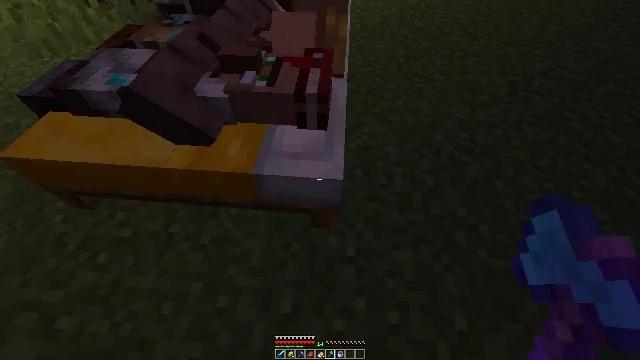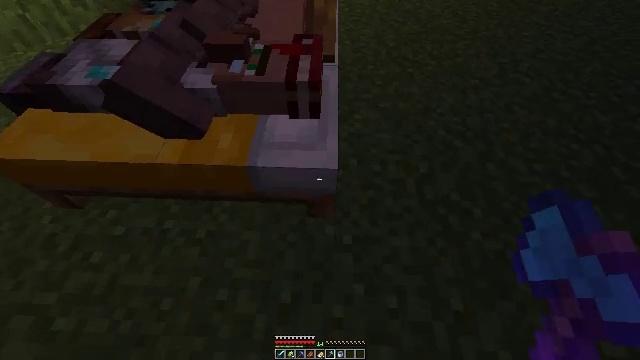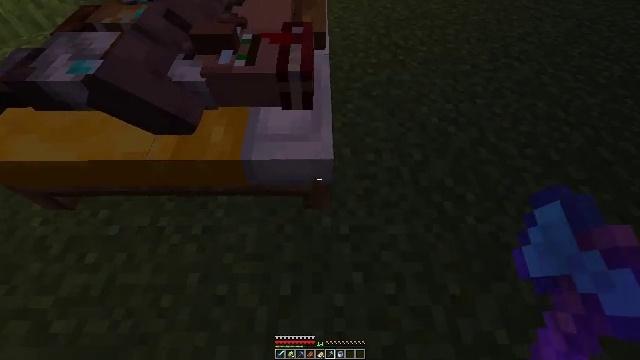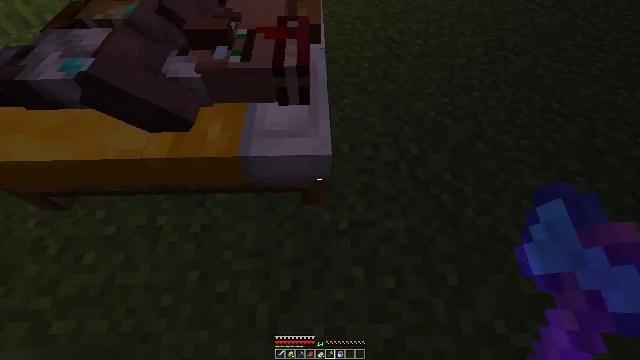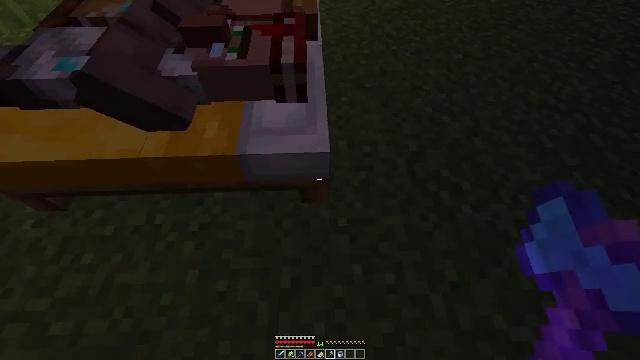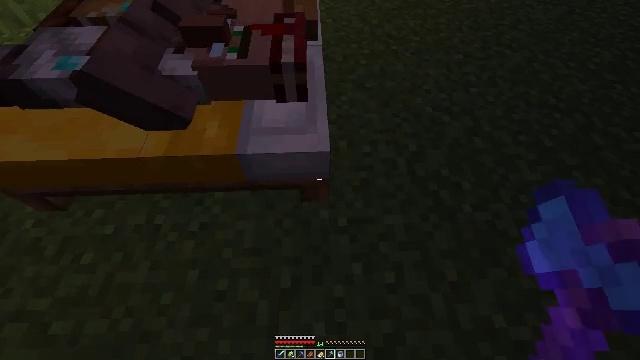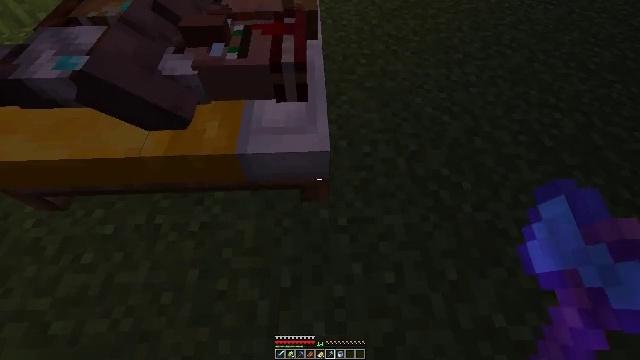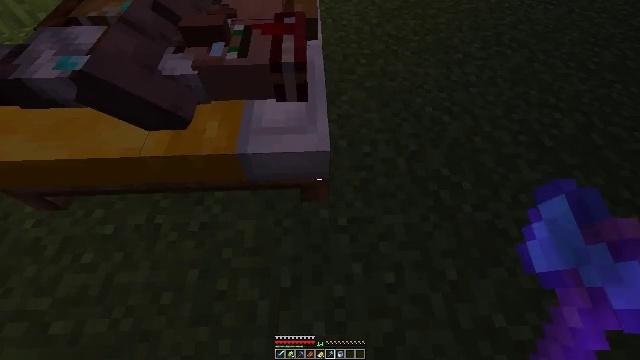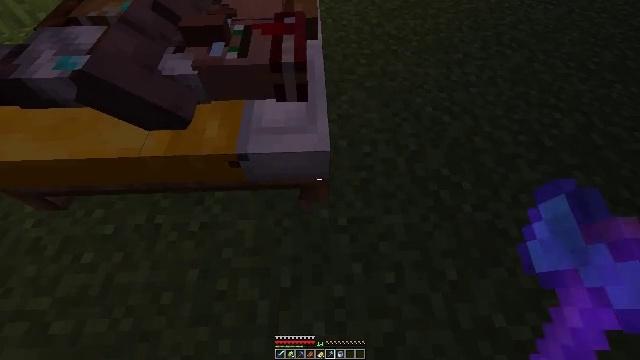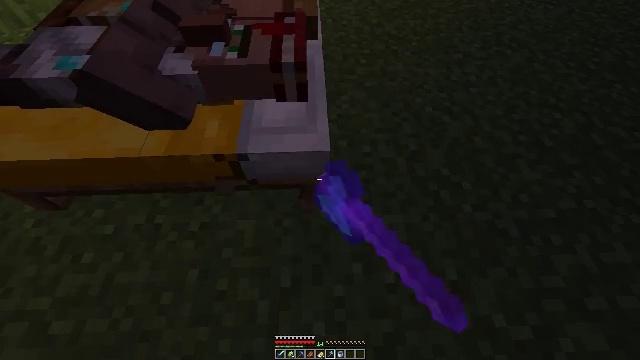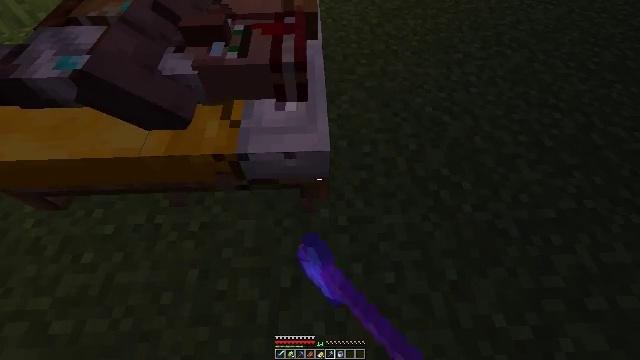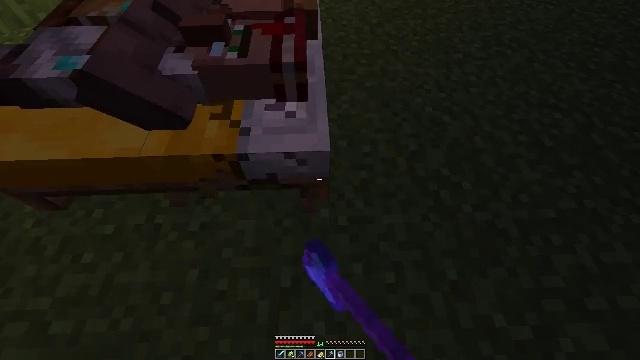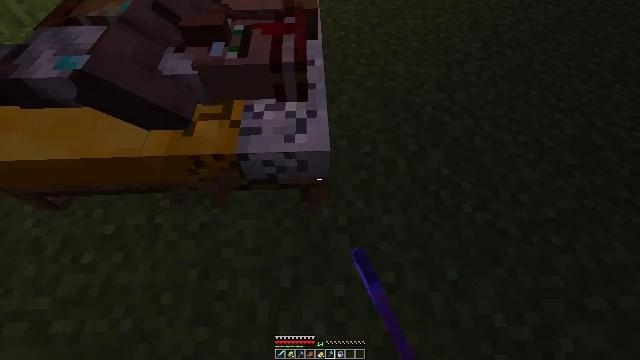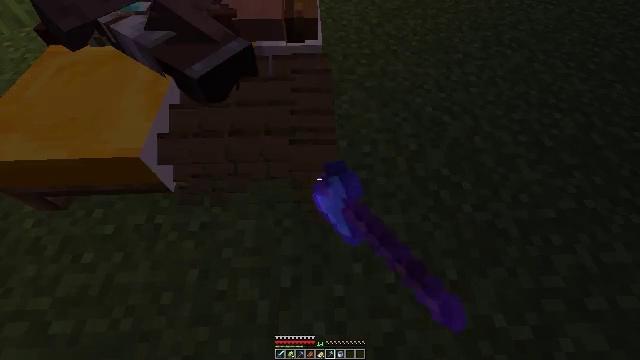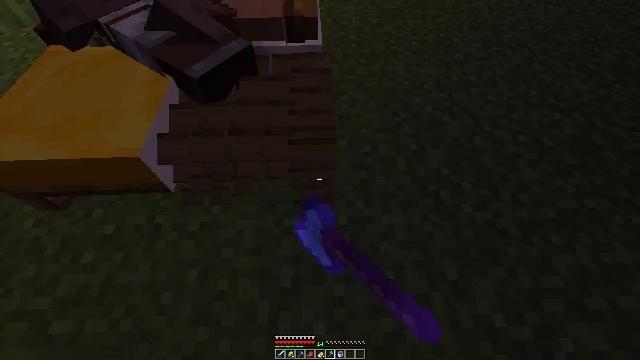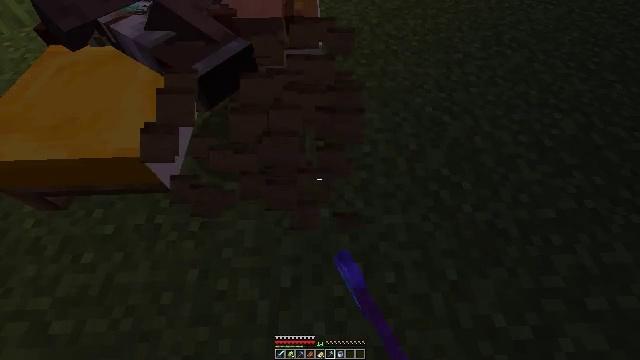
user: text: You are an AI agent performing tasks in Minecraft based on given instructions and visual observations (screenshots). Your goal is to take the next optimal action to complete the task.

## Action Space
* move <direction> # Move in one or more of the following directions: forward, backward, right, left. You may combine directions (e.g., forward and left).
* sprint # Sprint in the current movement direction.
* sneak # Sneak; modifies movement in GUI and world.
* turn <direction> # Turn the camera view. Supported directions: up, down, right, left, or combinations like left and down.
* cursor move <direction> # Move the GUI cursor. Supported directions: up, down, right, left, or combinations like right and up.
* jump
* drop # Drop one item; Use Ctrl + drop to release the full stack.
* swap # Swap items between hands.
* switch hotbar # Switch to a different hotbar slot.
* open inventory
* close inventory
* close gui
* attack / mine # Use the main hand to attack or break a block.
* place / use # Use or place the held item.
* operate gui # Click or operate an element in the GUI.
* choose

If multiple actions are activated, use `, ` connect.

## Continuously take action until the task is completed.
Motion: motion action
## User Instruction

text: Mine the yellow bed to pick it up.
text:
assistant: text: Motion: turn right and down
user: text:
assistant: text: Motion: turn right and down
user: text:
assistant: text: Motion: turn right
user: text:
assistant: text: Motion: no_op
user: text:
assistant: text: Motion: no_op
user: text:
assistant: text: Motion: no_op
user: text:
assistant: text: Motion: no_op
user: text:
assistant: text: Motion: attack / mine
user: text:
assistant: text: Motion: attack / mine
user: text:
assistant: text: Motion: attack / mine
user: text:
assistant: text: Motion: attack / mine
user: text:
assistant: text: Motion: attack / mine
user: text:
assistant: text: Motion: attack / mine
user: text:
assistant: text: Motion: attack / mine
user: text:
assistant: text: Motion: attack / mine
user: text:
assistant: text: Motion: attack / mine
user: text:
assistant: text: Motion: no_op
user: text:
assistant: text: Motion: no_op
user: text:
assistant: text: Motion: no_op
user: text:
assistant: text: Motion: turn up
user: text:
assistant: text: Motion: turn up
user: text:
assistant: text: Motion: no_op
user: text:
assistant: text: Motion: no_op
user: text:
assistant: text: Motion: no_op
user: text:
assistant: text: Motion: turn up
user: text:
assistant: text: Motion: turn up
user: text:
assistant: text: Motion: move forward, turn up
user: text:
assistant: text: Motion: move forward, turn up
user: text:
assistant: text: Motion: move forward
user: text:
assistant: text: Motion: no_op